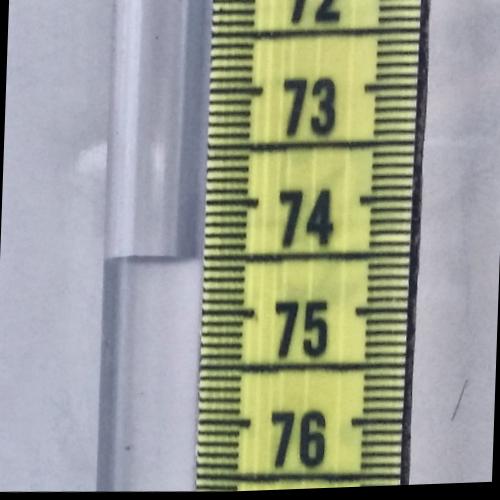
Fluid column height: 74.5 cm